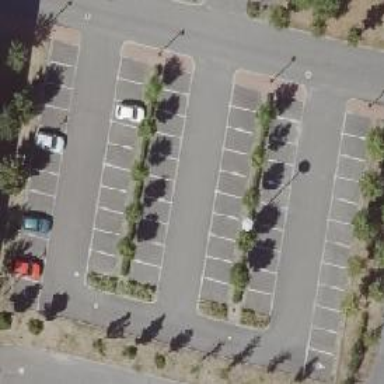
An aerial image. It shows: Parking area with surface.